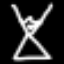
Label: hourglass